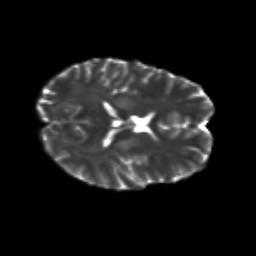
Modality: T2w
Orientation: axial
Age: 25
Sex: male
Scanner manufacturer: siemens
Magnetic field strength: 3 T
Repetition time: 3.5 s
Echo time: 0.125 s